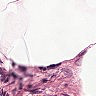
Metastatic tissue present: no